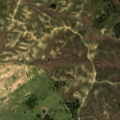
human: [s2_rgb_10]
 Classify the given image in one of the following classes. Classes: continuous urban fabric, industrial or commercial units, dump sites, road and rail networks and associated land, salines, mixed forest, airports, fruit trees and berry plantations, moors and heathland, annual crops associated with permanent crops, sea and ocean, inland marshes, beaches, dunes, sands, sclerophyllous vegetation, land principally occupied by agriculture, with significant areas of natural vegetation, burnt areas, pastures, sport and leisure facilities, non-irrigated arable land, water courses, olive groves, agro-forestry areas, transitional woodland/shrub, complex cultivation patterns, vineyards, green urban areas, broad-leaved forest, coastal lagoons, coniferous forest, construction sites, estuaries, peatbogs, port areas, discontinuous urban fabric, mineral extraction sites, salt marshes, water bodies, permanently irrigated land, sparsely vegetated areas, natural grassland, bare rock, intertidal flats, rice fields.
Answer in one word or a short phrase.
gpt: non-irrigated arable land, agro-forestry areas, transitional woodland/shrub